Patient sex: M
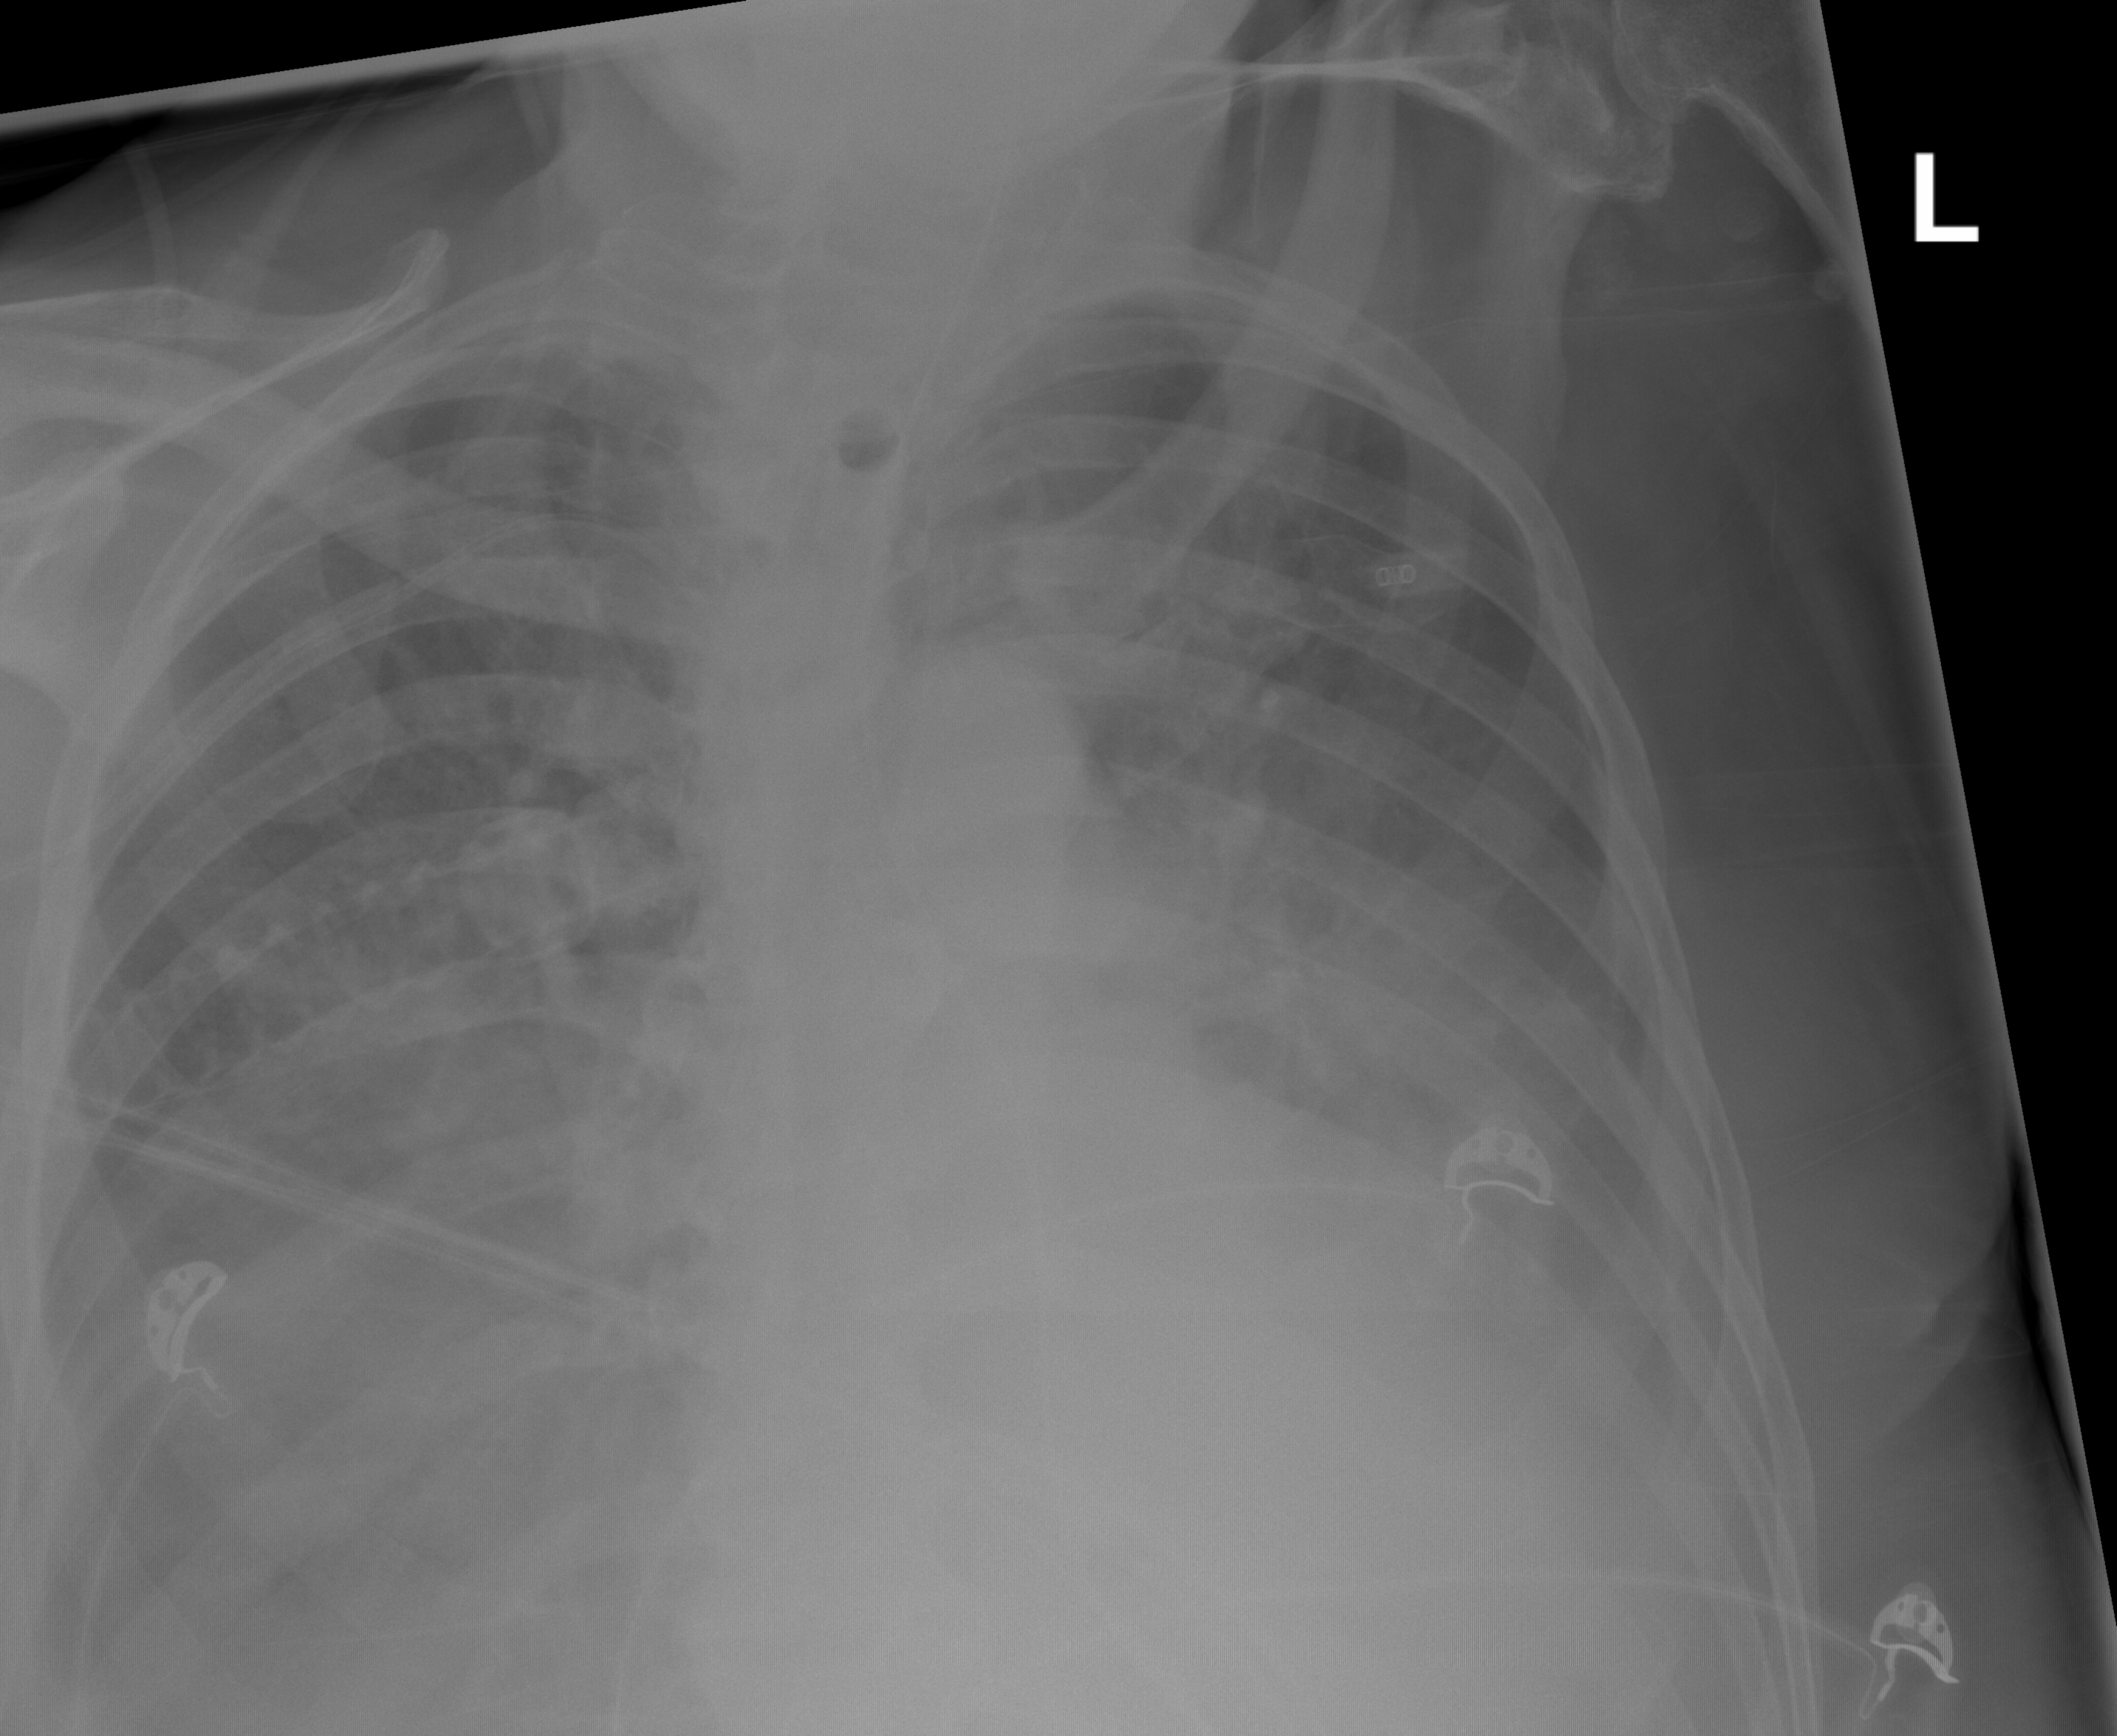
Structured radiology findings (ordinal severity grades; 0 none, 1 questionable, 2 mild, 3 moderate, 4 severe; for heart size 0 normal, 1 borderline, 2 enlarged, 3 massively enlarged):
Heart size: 2
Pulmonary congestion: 2
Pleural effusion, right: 2
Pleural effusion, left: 2
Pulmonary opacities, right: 0
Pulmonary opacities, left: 0
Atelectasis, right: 2
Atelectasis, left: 2